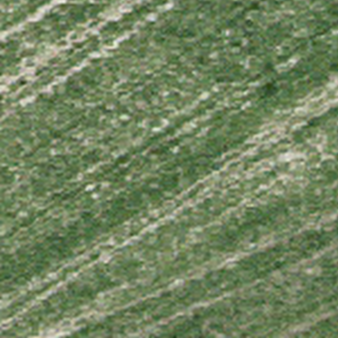
Label: other